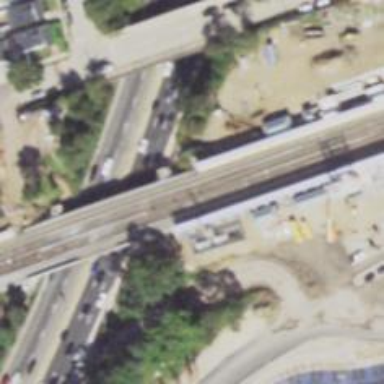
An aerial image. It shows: Railway bridge with electrified rails.